Pattern: Blur
Description: Randomly apply a blur filter to an image.
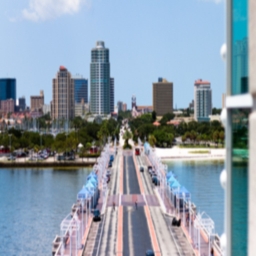
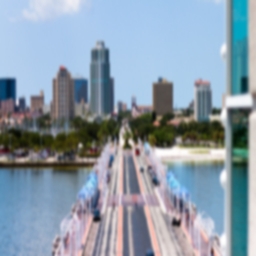
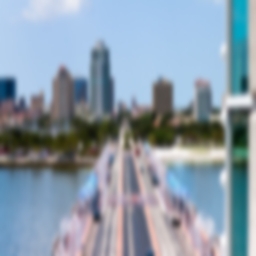
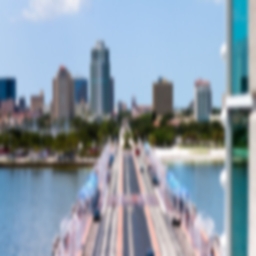